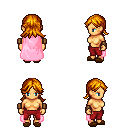
a pixel art fantasy rpg character, female body template, human, tanned skin, pink cape, red pants, dark blonde loose hair, leather bracers, brown slippers, four views (front, back, left, right), 2x2 character sprite sheet, small pixel art, hard edges, no anti-aliasing